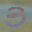
Label: 3